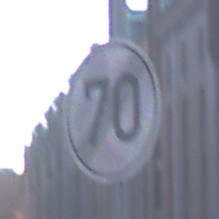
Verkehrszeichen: EndeGeschwindigkeit70
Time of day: SunriseSunset
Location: Outdoor (Urban)
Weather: Clear
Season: NotSpecified
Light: Natural